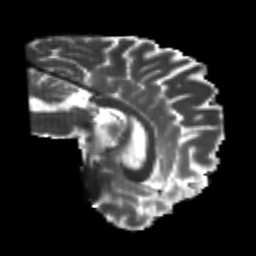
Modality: T2w
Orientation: sagittal
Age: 22
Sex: male
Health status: healthy
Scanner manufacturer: philips
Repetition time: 7.386 s
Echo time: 0.08599 s